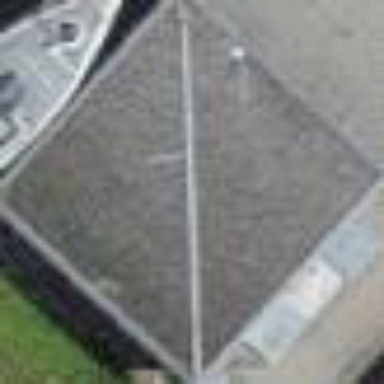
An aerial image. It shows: View of roof of building.